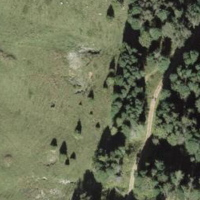
EUNIS habitat code: 43
Species observed at this site:
Viola lutea